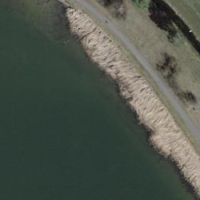
EUNIS habitat code: 15
Species observed at this site:
Mentha aquatica
Fulica atra
Ononis spinosa
Rumex hydrolapathum
Pilosella officinarum